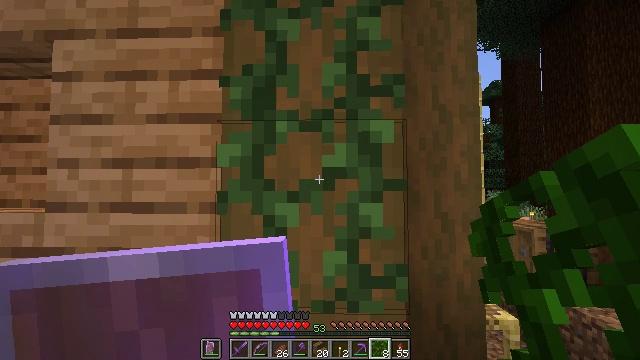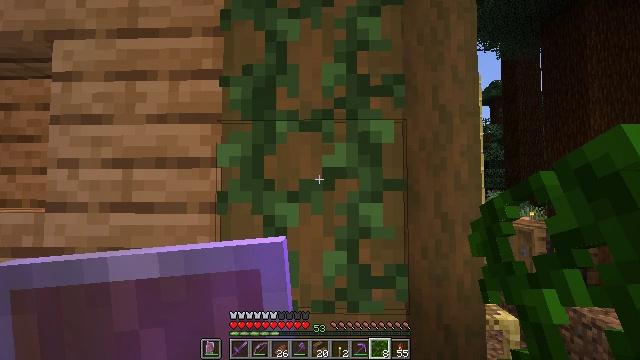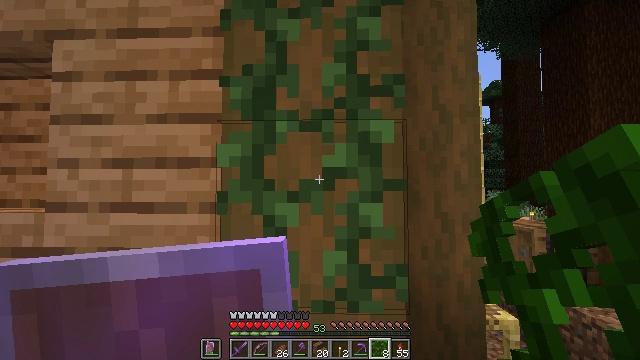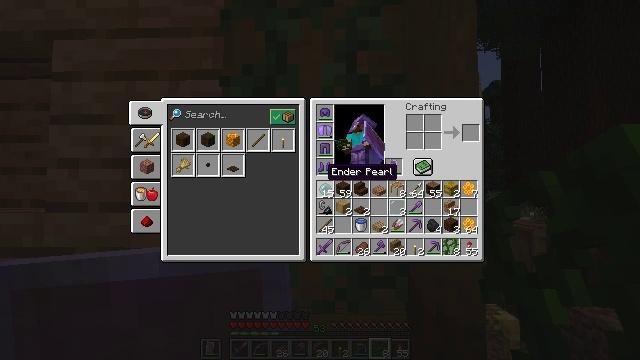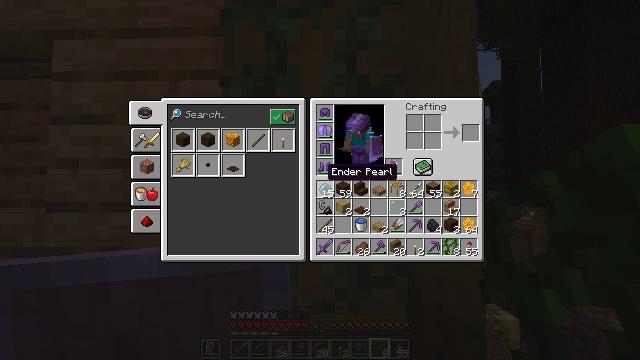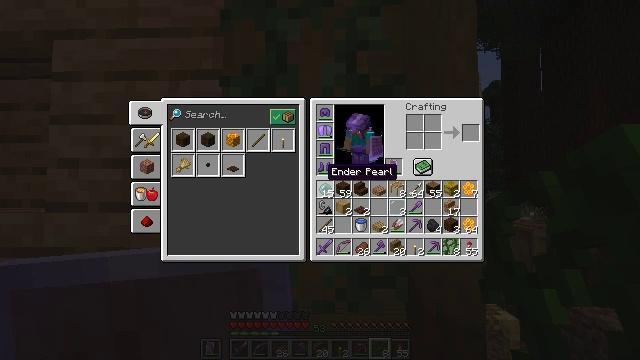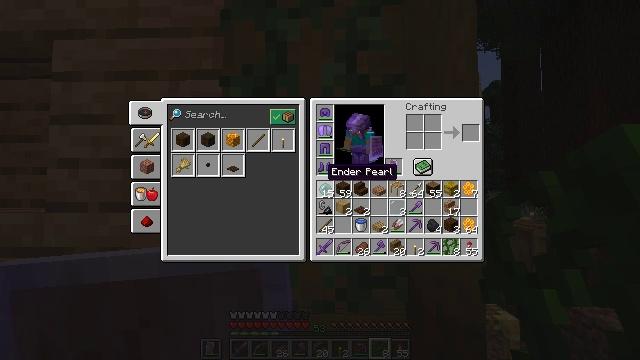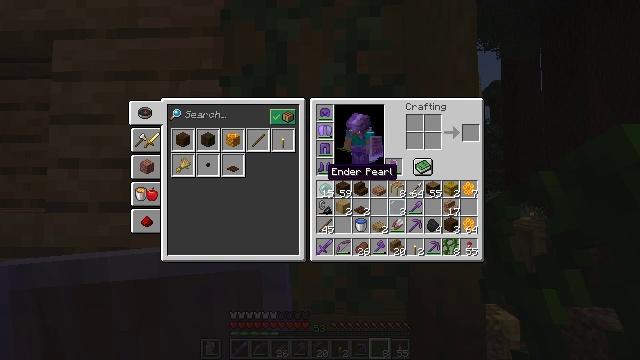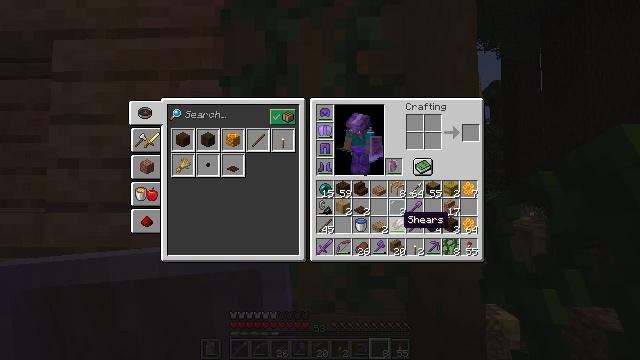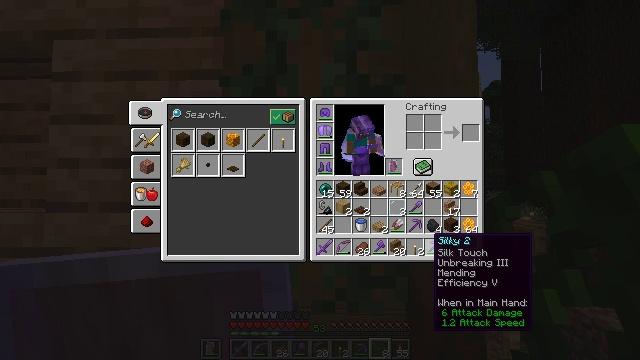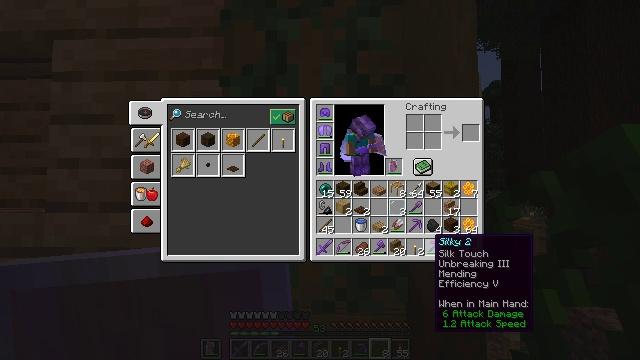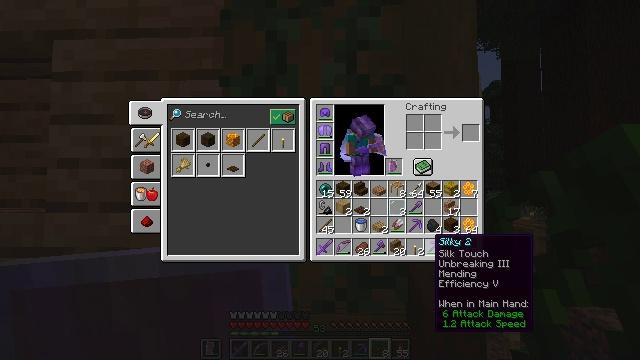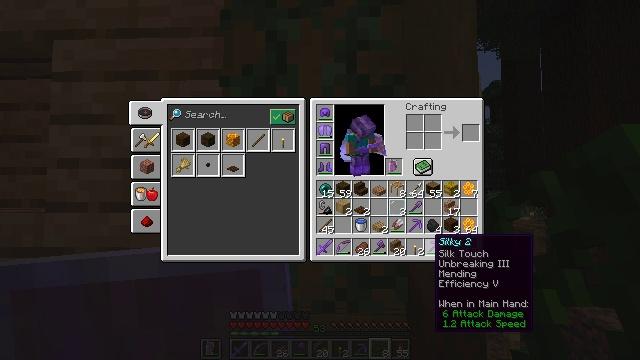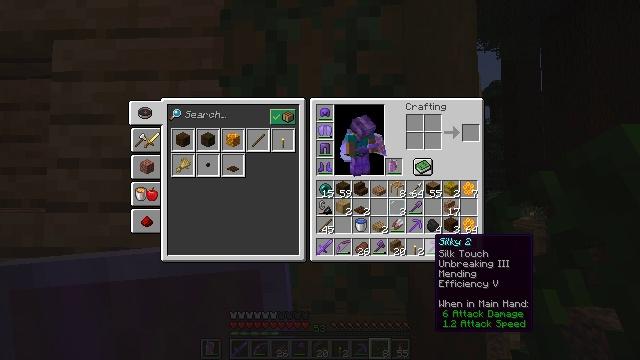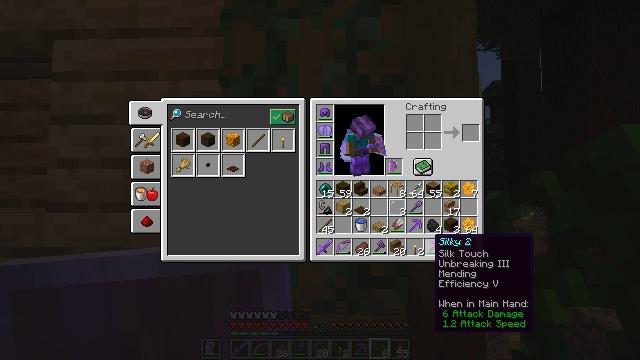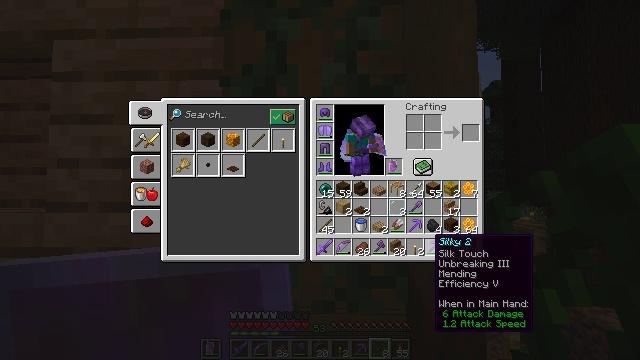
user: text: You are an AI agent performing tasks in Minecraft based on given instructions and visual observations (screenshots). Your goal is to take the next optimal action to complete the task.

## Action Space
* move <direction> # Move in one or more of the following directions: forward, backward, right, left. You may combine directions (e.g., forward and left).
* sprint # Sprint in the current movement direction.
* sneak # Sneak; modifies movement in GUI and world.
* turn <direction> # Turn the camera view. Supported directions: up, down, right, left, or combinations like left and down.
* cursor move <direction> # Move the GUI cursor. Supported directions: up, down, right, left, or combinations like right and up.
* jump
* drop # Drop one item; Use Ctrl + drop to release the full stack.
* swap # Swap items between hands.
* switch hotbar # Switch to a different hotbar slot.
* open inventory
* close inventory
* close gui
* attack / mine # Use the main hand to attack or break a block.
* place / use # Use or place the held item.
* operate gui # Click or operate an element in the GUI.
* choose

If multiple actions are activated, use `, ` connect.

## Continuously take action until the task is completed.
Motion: motion action
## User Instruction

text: Break the vines.
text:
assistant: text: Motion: no_op
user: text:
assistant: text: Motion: no_op
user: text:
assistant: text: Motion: open inventory
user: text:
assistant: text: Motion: open inventory
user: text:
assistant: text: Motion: open inventory
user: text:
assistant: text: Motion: no_op
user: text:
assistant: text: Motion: no_op
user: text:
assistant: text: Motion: turn right and down
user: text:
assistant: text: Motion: turn right and down
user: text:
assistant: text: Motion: no_op
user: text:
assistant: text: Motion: no_op
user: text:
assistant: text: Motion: no_op
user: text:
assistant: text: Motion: no_op
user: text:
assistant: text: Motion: sneak
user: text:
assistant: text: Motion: sneak
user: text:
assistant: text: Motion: sneak
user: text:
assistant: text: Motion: sneak
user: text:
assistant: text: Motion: sneak
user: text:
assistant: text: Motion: sneak
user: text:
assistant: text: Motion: sneak, attack / mine
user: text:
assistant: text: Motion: sneak, attack / mine
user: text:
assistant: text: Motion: sneak, attack / mine
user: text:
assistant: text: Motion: sneak, turn left and up
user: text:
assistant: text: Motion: sneak
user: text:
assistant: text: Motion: sneak
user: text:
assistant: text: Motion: sneak
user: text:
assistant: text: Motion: sneak
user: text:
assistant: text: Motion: sneak, turn up
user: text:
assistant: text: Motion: sneak
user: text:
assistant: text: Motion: sneak